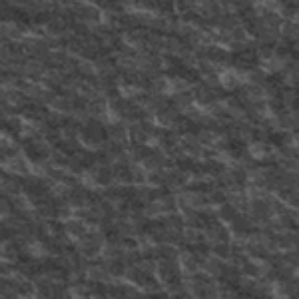
Label: frost